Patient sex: M
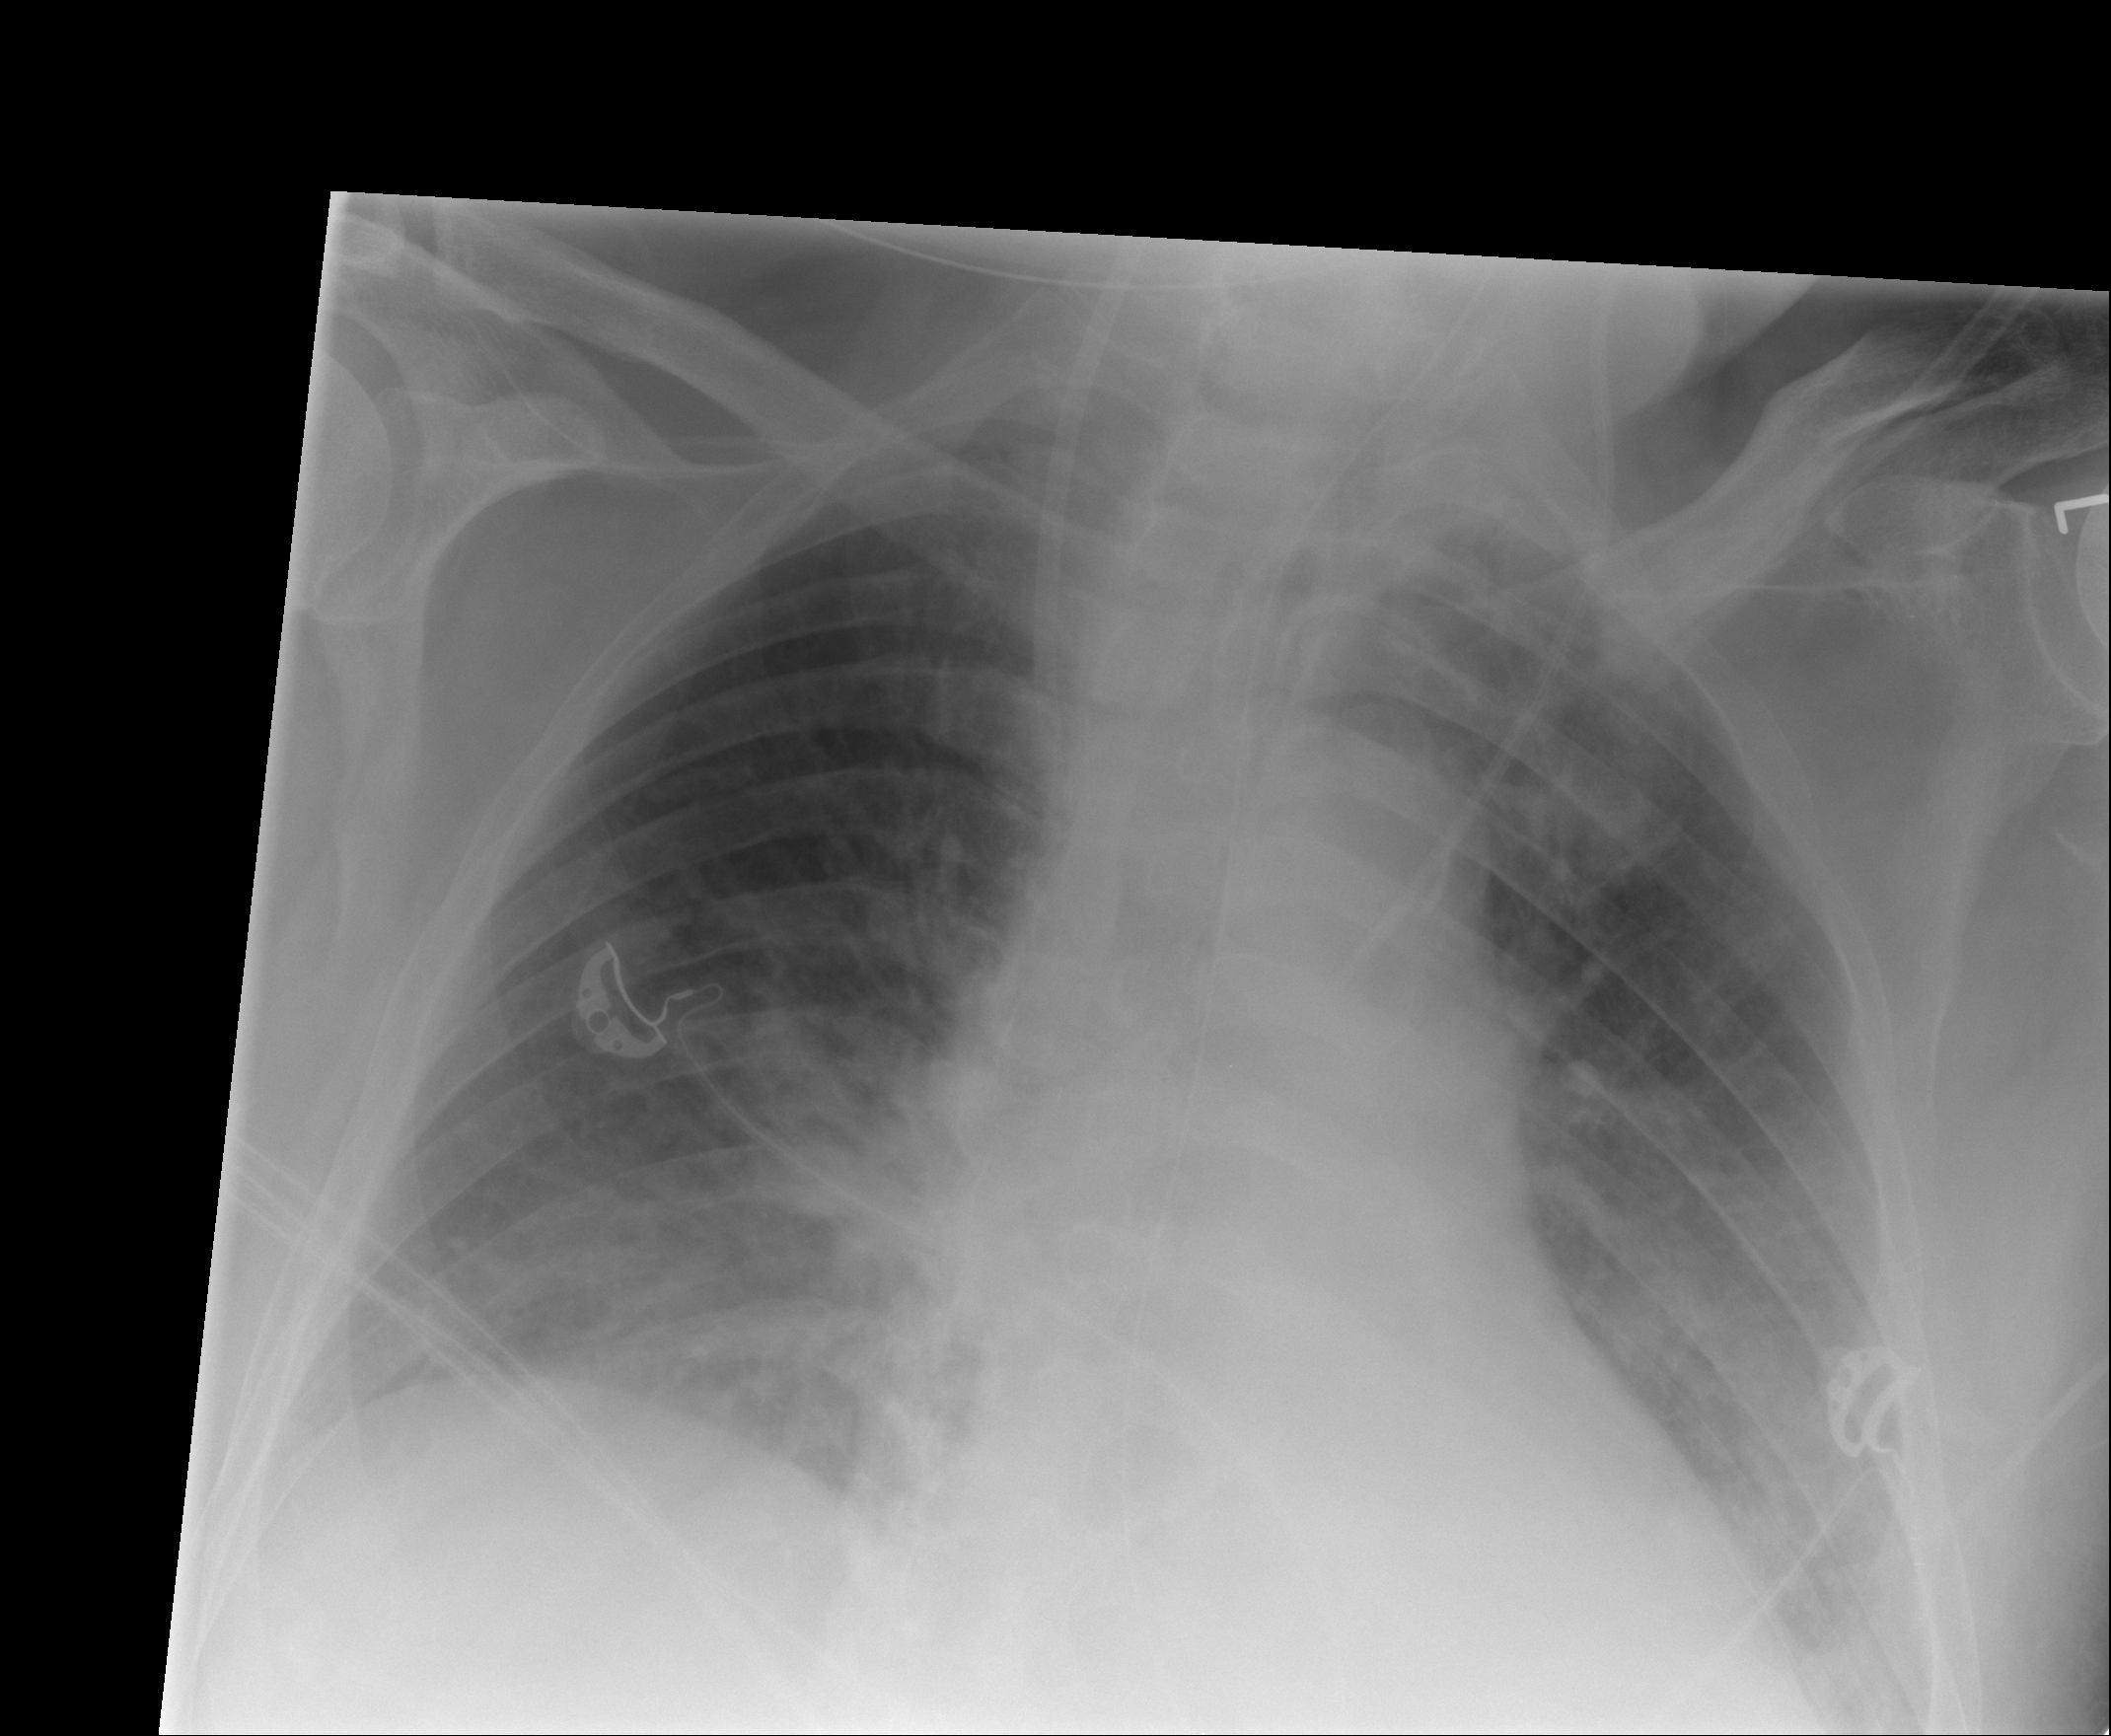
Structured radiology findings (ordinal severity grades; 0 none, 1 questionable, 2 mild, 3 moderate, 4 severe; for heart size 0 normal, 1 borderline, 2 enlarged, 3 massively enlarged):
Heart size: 2
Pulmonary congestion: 2
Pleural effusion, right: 1
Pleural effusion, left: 2
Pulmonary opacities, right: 2
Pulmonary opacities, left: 2
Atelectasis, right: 2
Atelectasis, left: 2